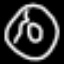
Label: donut